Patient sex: F
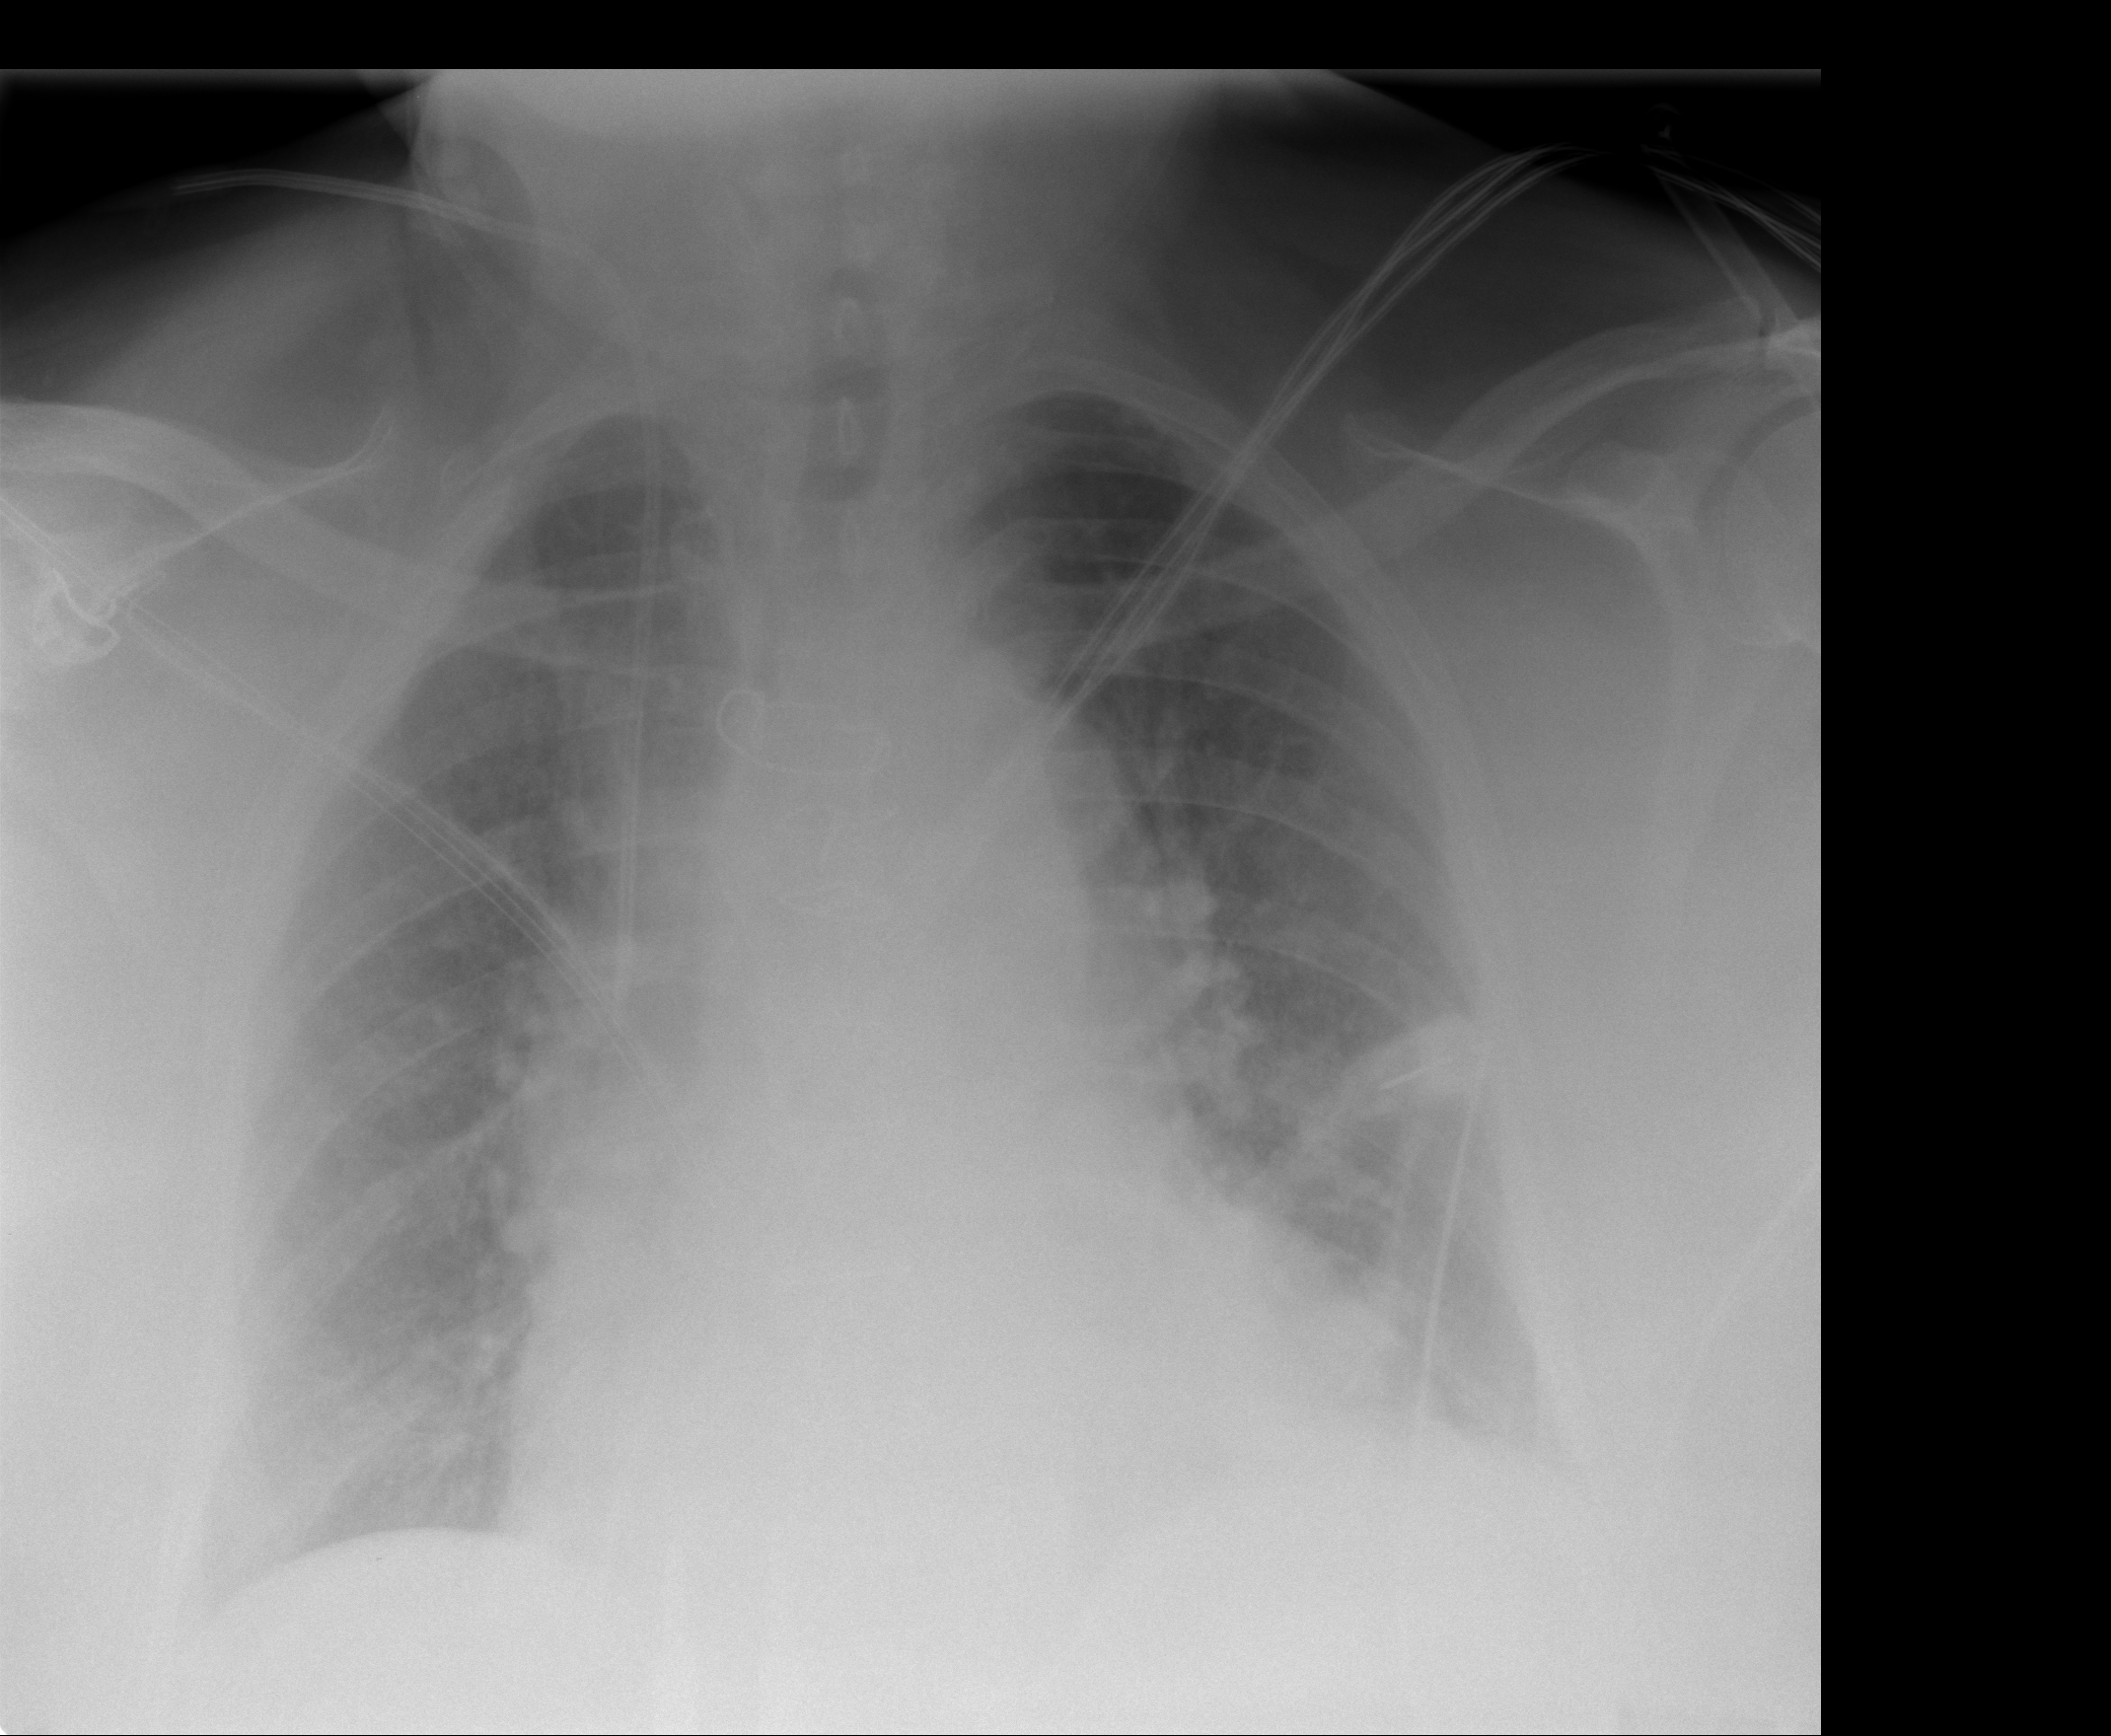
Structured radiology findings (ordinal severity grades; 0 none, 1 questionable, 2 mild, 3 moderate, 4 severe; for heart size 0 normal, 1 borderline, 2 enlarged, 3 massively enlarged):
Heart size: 0
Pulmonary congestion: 2
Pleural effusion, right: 0
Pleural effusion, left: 1
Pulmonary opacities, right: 0
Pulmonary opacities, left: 0
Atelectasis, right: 0
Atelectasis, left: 1